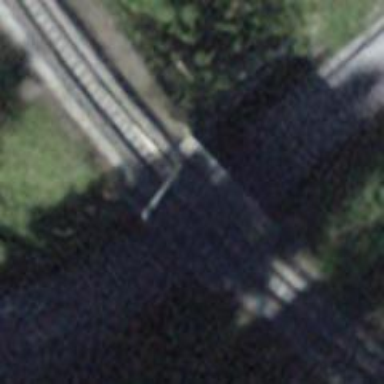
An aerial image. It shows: Narrow-gauge railway bridge with electrified tracks and single track passing over it.